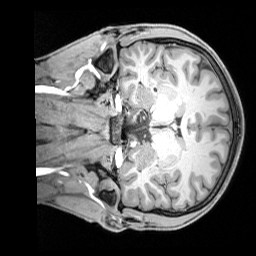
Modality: T1w
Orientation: coronal
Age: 27
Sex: male
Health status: healthy
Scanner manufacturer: siemens
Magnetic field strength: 3 T
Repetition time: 1.65 s
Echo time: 0.00182 s